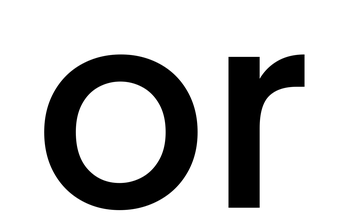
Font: Poppins-Medium